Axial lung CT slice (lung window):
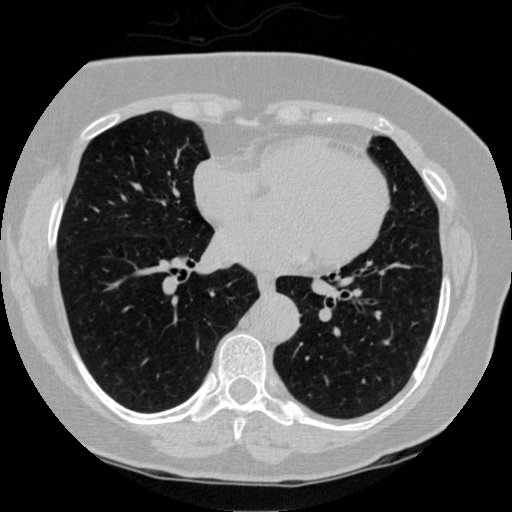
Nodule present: no